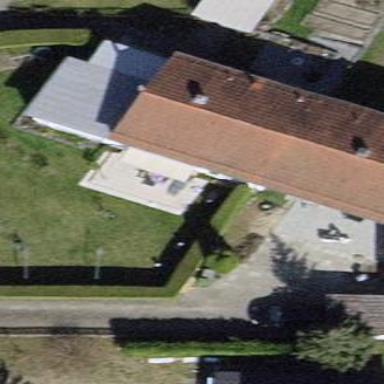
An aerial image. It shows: Building with tiled roof.